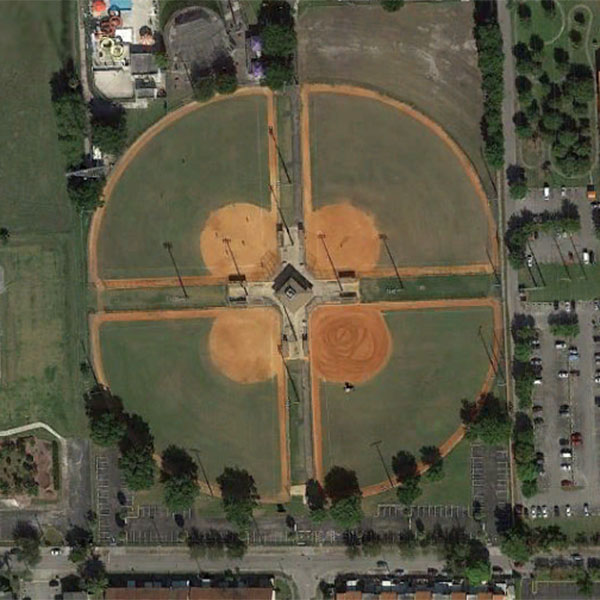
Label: BaseballField